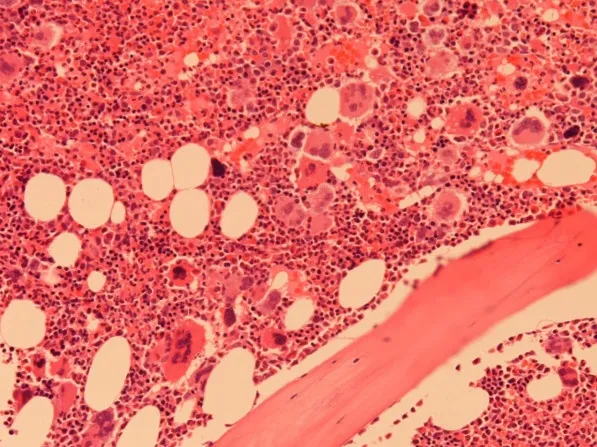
Histology of the bone marrow trephine biopsy in our patient showing increased number of megakaryocytes (Haematoxylin & Eosin staining, Magnification 20x).
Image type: pathology (h&e)